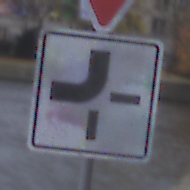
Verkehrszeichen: VerlaufVorfahrtsstrasse2
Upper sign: VorfahrtGewaehren
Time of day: MorningAfternoon
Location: Outdoor (Urban)
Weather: Overcast
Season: NotSpecified
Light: Natural